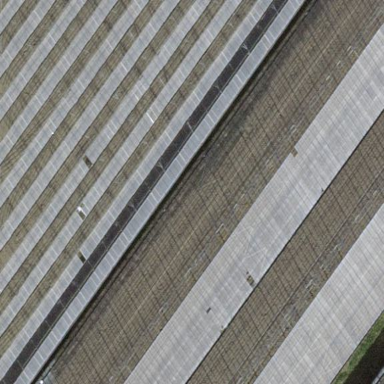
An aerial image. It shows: Greenhouse.